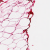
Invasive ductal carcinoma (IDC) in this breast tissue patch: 0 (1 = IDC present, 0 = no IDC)